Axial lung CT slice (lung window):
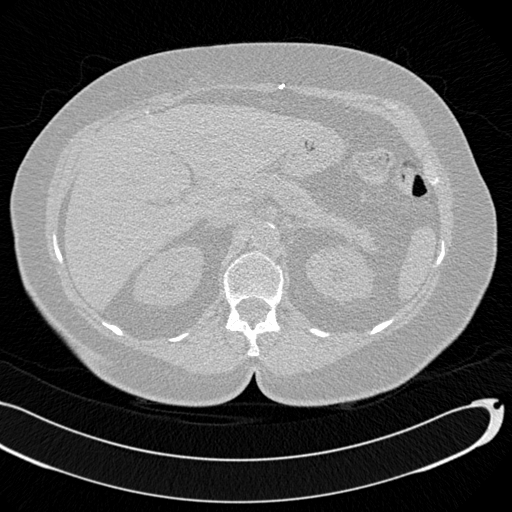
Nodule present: no